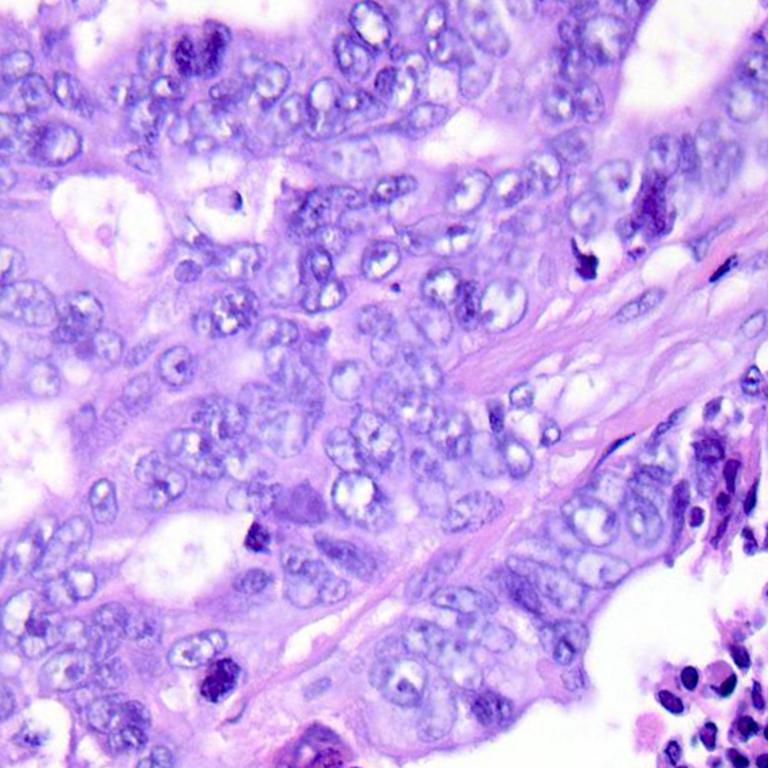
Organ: colon
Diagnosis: adenocarcinomas